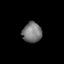
Tissue: lung
Cell type: Epithelial cells
Senescence score: 0.2401
Nuclear area (px): 386
Mean DAPI intensity: 119.777